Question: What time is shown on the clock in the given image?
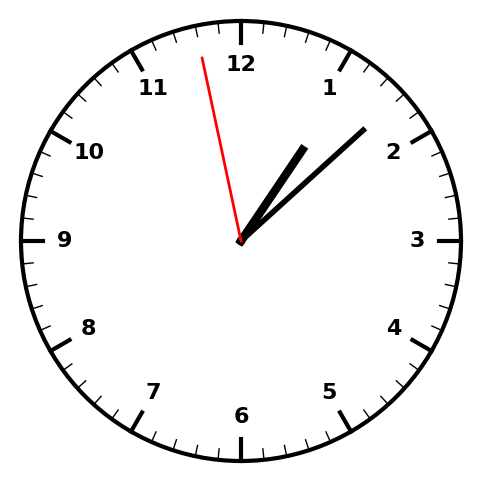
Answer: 01:07:58